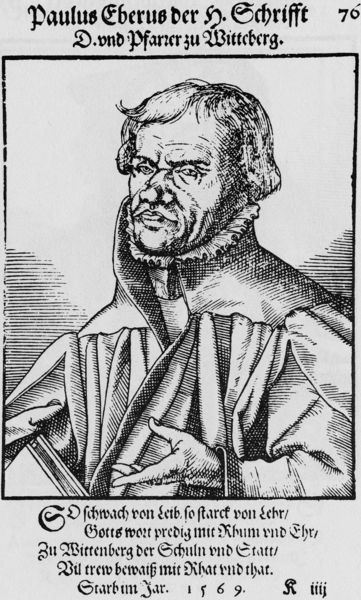
Titel: Bildnis des Paul Eber
Künstler: Tobias Stimmer
Institution: (Seriendruck)
Schlagwörter: hand, mann, umhang, finger, frisur, grau, haar, mund, nase, profil, schwarz, skizze, stirn, weiss, blick, bart, jacke, augen, bibel, falten, gesicht, kragen, rahmen, bild, bildnis, halskrause, herr, portrait, porträt, geistlicher, haare, mantel, blatt, kinn, locke, renaissance, holzschnitt, schrift, datierung, grafik, graphik, linien, inschrift, deutsch, jahreszahl, buch, druck, druckgraphik, schwarz weiss, schraffur, radierung, stich, titel, seite, text, buchstaben, überschrift, krause, pfarrer, portät, gedicht, luther, fingerzeig, gelehrter, emblem, flugblatt, altdeutsch, sütterlin, symbole, legende, einblattdruck, straffur, reformation, stimmer, tobias, paulus, wittenberg, gutenberg, seitenzahl, witteberg, amtstracht, propaganda, mittelhochdeutsch, eberus, paulus eberus, pfarre, 1569, pfarrer zu wittenberg, reformatuon, 76, paulus eber, deuschtland, paulus eberus der h. schrifft